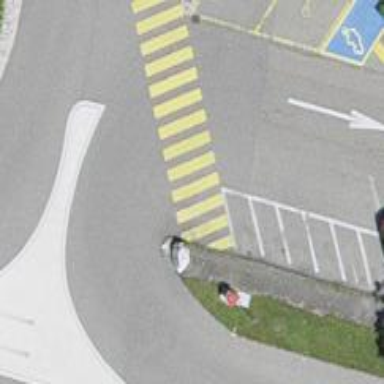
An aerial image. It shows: Marked road crossing.